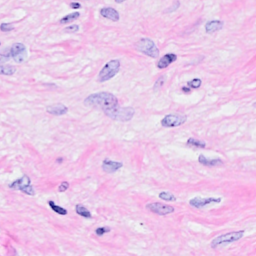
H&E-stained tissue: Breast